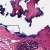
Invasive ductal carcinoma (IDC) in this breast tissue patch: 0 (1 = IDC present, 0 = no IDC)